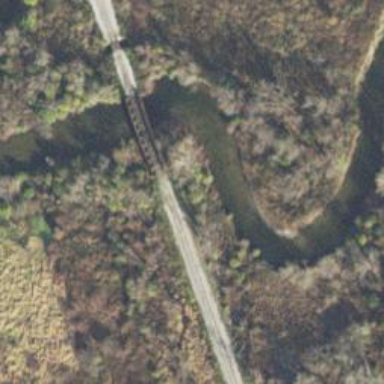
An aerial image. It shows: Railway bridge.